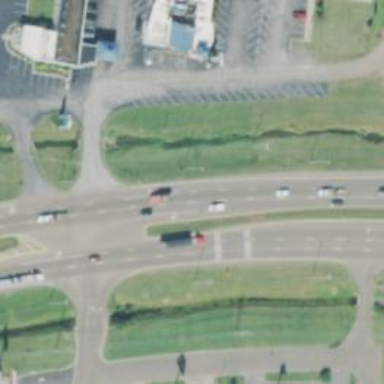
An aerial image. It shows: Asphalt dual carriageway classified as trunk highway.